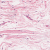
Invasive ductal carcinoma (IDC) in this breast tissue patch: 0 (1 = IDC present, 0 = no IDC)